Question: My Qt application is supposed to display a JPEG image to an HDMI monitor. When I run the application on my Linux desktop environment, the image is displayed correctly.
However, when I run this application in an embedded Linux environment under LinuxFB, there is a large amount of green surrounding the image.
NTSC (720x480) color bars on my 1080p monitor.

My application was written with QLabel instead of QWidget, and does not have any active window. I have attempted a number of solutions, mostly using QPainter, but so far nothing has made a difference to background appearance.
'''
int main (int argc, char *argv[])
{
QApplication app(argc, argv);
// Set the app palette to be transparent
app.setPalette(QPalette(Qt::transparent));
QPixmap input ("test.jpg");
QImage image(input.size(), QImage::Format_ARGB32_Premultiplied);
// Try to fill the QImage to be transparent
image.fill(Qt::transparent);
QPainter p(&image);
// Try a few things to get the painter background to be transparent
p.setOpacity(0.5); // 0 is invisible, 1 is opaque
p.setBackgroundMode(Qt::TransparentMode);
p.setBackground(Qt::transparent);
p.setBrush(Qt::transparent);
p.drawPixmap(0,0,input);
p.end();
QPixmap output = QPixmap::fromImage(image);
QLabel label (0, Qt::FramelessWindowHint | Qt::WindowStaysOnTopHint);
// Set the style sheet background color as transparent as well
label.setStyleSheet("background-color: transparent;");
//label.setStyleSheet("background-color: rgba(255,255,255,0);");
label.setPixmap(output);
label.setScaledContents(true);
label.show();
return app.exec();
}
'''
The application is executed with the following
'''
./my-Qt-application -qws -nomouse -display LinuxFb:/dev/fb1
'''
I do not believe this has anything to do with the Linux frame buffer itself because the green background is only present when I am running a Qt application.
Assuming the green background is coming from Qt, what can I do to turn it off (or make it transparent)?
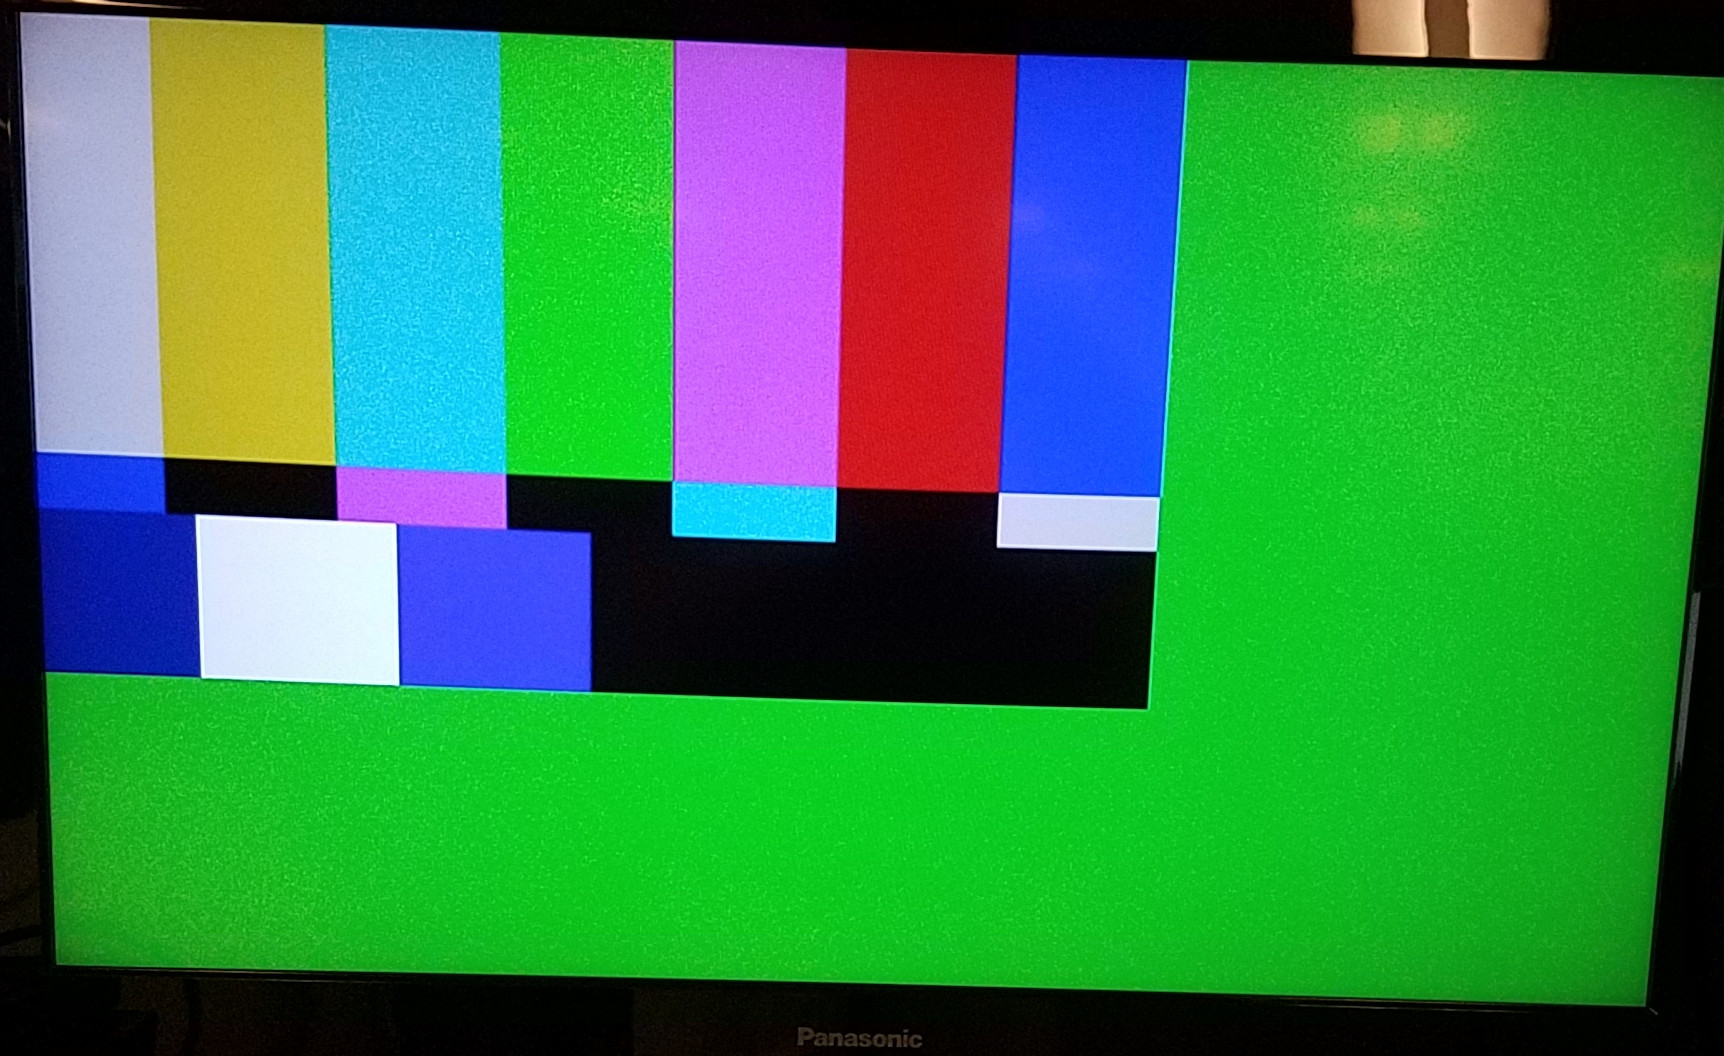
Answer: ### Qt 4.8 (probably 4.x)
The green background is coming from <URL>.
### Qt 5.x
The origin of the green background is still Qt, but 'QWSServer' doesn't exist anymore. I'd suggest using a fullscreen 'QWidget' as a background. You can change to background color of the 'QWidget' with a simple stylesheet containing 'background-color: black;'.